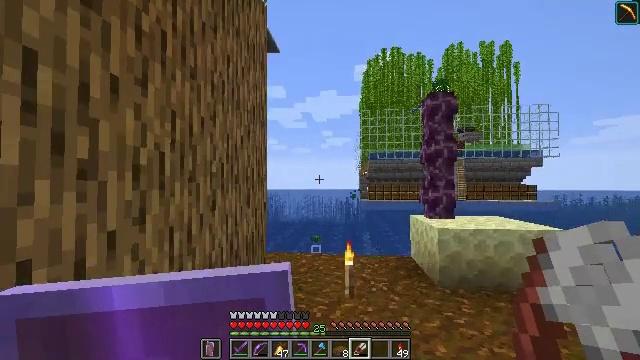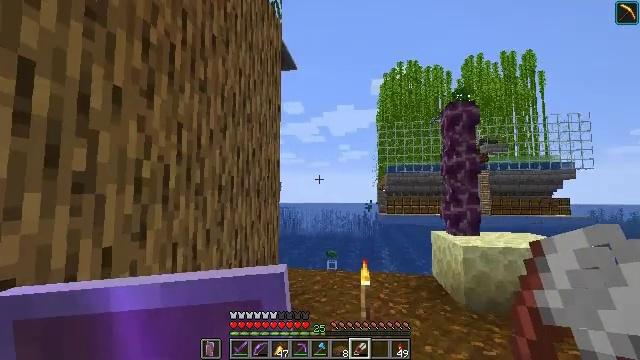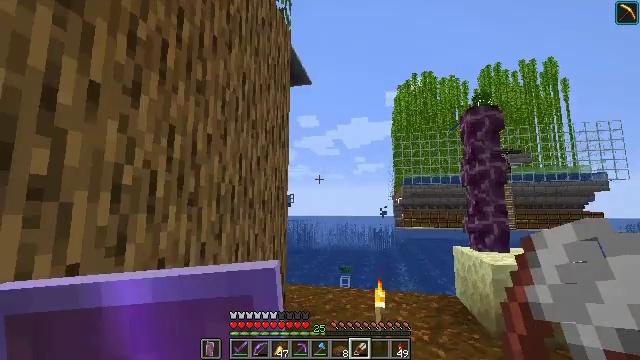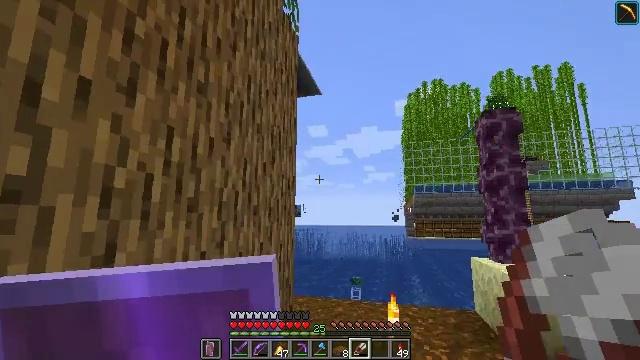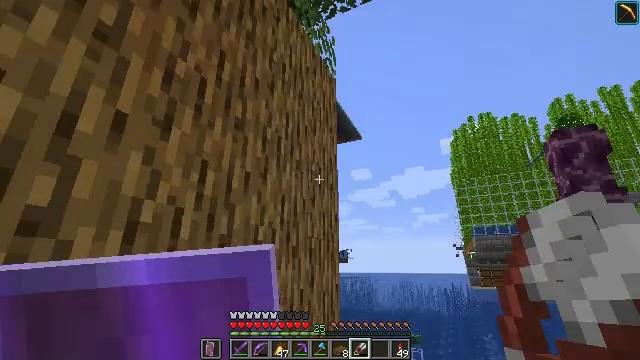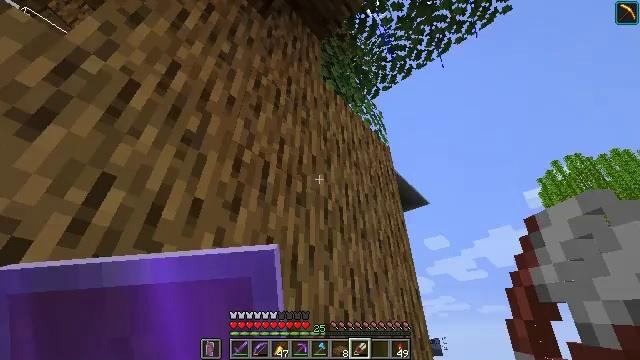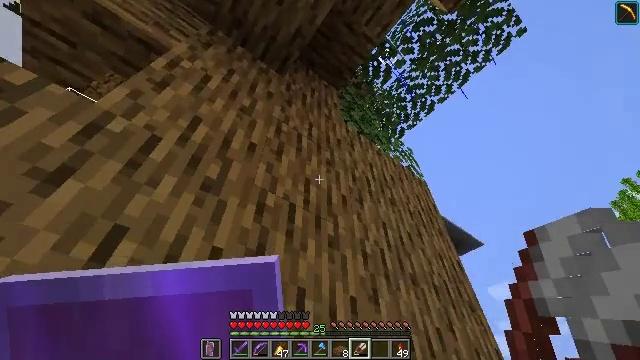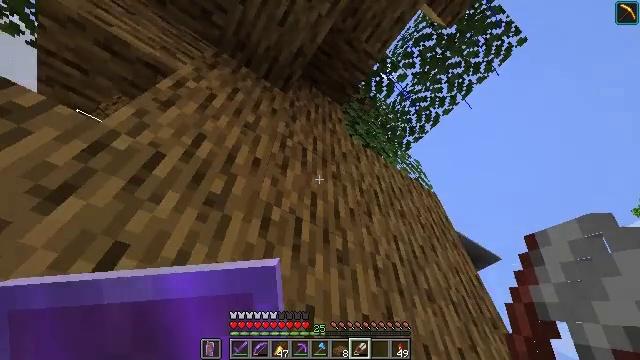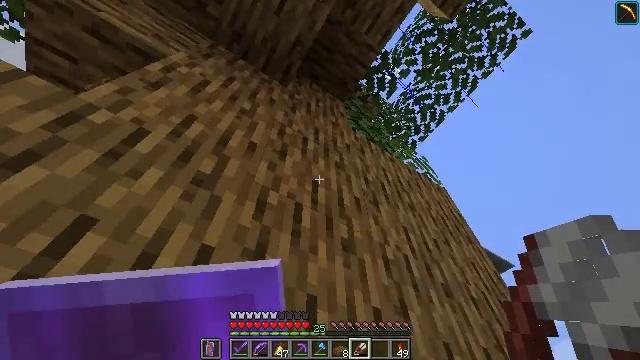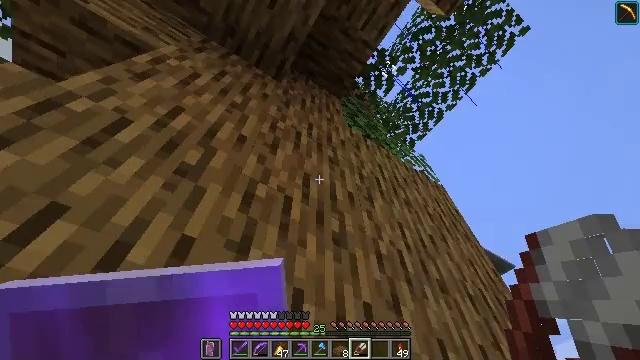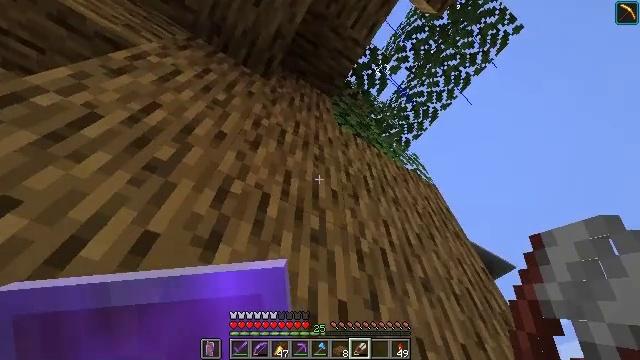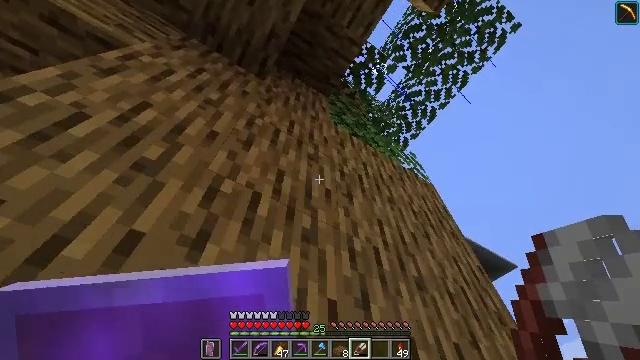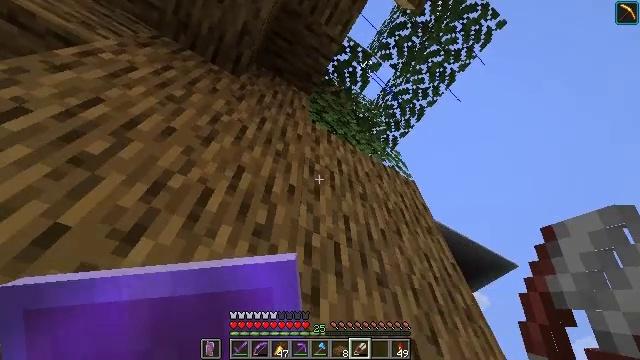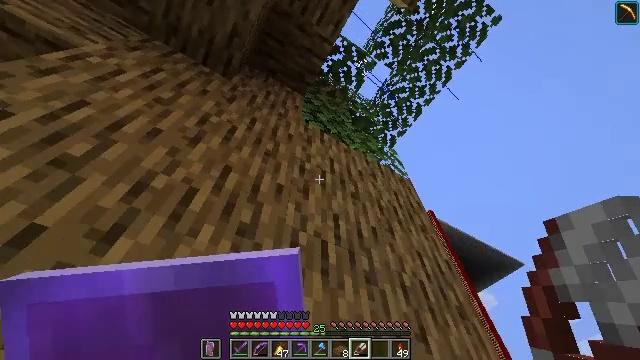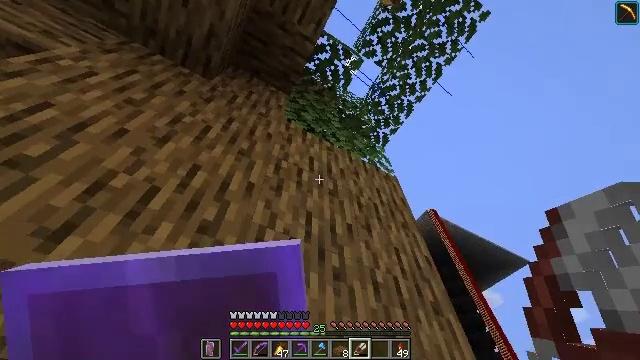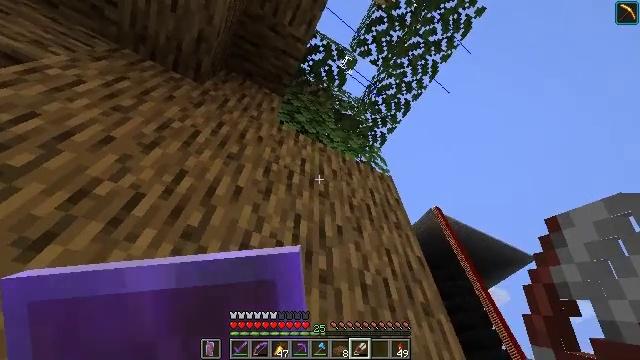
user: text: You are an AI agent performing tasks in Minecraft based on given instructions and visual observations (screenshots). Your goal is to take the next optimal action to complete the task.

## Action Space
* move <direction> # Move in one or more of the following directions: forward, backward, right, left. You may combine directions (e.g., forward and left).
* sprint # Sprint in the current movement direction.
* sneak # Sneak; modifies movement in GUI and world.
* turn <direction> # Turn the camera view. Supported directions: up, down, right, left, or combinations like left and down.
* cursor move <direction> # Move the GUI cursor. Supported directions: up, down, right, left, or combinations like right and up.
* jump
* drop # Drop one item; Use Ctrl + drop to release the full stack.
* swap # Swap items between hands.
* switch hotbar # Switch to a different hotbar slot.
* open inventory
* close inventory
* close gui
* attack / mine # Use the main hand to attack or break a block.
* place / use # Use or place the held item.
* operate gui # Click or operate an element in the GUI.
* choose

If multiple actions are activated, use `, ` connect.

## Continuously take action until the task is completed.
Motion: motion action
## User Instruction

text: Trim the tree by mining oak leaves.
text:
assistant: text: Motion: move forward, turn left and up
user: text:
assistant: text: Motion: move forward, turn left and up
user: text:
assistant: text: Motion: move forward, turn left and up
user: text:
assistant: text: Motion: move forward, turn left and up
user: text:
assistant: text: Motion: move forward, turn left and up
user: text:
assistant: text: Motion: move forward, turn left and up
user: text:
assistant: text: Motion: move forward, turn left and up
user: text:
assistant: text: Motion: turn left and up
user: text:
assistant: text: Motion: move right
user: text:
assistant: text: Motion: move right
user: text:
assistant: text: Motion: move right
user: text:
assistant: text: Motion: move right
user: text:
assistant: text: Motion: move right, turn left
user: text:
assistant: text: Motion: move right, turn left
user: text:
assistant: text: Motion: move right, turn left
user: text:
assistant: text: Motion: move right, turn left
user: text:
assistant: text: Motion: move right, turn left
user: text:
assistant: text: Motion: move right, turn left
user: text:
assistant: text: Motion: move right, turn left
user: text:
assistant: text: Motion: move right, turn left
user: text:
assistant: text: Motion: move right, turn left
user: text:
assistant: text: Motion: move right, turn left
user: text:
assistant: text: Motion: move right, turn left
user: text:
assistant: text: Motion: move right, turn left
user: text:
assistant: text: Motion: move right, turn left
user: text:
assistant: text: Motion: move right, turn left
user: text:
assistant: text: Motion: move right, turn left
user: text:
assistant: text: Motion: move right, turn left
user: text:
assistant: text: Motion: move right, turn left
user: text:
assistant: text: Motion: move right, turn left